Question: I am trying to highlight the non date value in a range. However my code somehow get me to highlight the blank cell ,
could please advise what should i change?
'''
Sub colortest()
Set MyPage = Range("B2:D6")
For Each cell In MyPage
Select Case cell.Value
Case Not IsDate(cell) = False
cell.Interior.Color = 65535
Case Is = "abc"
cell.Interior.ColorIndex = 15
End Select
Next
End Sub
'''
### Excel screen shot

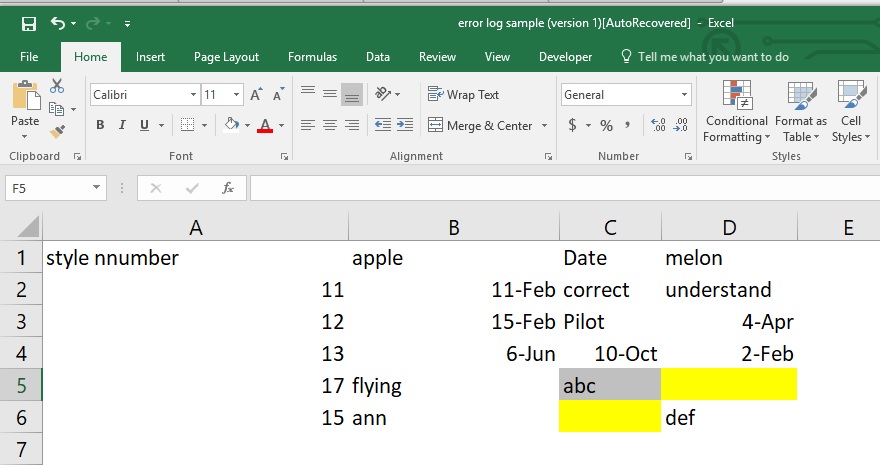
Answer: Or
'''
Option Explicit
Public Sub colortest()
Dim MyPlage As Range, currentCell As Range
Set MyPlage = Range("B2:D6")
For Each currentCell In MyPlage
If Not IsEmpty(currentCell) Then
Select Case IsDate(currentCell.Value)
Case 1
currentCell.Interior.Color = 65535
Case 0
currentCell.Interior.Color = 15
End Select
End If
Next currentCell
End Sub
'''